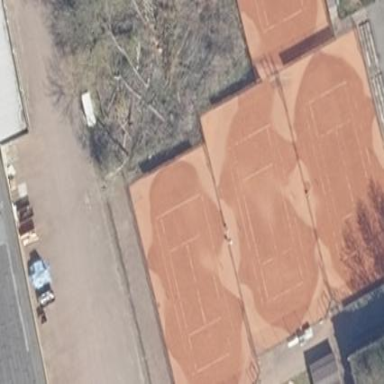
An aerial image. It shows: Tennis court on pitch.